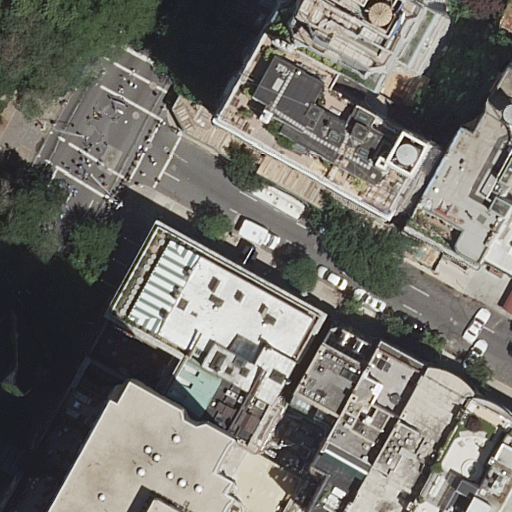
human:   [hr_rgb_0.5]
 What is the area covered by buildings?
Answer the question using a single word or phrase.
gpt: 2961m2

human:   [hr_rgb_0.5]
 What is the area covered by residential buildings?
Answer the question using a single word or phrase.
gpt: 2961m2

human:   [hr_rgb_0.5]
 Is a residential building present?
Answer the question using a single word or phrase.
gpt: yes

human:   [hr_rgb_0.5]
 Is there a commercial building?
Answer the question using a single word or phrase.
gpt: no

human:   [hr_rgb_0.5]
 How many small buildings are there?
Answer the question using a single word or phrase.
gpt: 5

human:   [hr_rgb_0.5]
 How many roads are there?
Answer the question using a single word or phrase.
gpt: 2

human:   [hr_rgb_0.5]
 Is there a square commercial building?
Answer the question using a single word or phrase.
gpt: no

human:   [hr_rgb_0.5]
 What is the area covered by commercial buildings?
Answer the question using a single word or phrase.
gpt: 0m2

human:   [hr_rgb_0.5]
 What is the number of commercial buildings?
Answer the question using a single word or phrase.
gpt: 0

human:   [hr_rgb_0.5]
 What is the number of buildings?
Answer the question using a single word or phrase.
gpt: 11

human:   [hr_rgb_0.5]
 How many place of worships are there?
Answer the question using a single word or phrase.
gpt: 1

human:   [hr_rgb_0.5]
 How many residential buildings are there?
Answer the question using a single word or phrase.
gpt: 11

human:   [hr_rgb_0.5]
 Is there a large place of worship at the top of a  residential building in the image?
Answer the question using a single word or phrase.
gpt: no

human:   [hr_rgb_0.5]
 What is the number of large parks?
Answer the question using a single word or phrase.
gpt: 1

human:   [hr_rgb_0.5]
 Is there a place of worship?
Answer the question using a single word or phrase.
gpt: yes

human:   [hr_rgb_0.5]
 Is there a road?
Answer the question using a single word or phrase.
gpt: yes

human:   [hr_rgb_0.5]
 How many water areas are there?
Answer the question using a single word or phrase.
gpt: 0

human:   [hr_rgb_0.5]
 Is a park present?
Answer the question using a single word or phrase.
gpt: yes

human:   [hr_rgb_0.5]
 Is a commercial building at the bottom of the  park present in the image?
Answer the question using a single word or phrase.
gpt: no

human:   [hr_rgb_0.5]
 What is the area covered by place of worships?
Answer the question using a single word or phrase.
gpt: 37m2

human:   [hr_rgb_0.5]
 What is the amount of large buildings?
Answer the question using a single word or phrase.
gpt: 2

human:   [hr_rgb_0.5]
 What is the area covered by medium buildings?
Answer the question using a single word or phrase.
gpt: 1098m2

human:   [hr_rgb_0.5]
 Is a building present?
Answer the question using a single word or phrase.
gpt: yes

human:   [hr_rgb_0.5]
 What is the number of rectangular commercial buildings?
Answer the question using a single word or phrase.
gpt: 0

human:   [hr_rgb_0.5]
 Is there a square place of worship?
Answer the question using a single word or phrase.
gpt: no

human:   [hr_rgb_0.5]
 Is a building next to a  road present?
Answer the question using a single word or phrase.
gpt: yes

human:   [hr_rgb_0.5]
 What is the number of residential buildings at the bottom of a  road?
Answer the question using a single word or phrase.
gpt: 6

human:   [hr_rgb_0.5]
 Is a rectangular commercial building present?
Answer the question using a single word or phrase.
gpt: no

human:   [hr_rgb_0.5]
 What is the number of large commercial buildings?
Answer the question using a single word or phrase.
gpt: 0

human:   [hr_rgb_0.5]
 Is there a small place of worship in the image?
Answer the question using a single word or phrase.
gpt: yes

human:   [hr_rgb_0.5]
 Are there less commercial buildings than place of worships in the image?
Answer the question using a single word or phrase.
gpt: yes

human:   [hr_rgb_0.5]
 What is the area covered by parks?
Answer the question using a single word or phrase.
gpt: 10625m2

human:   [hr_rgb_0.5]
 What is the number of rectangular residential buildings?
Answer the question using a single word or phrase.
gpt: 7

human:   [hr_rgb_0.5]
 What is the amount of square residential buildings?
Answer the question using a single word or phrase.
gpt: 0

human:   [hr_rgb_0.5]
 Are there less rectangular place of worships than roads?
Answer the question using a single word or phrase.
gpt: yes

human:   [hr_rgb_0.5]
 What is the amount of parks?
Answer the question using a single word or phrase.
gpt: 1

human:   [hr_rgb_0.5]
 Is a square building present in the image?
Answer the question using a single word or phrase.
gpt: no

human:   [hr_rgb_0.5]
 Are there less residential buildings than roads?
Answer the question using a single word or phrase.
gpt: no

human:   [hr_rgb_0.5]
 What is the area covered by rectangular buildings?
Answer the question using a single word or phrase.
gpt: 1239m2

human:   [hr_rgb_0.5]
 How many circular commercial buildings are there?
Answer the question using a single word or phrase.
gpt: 0

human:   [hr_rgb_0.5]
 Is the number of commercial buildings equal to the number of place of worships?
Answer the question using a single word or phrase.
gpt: no

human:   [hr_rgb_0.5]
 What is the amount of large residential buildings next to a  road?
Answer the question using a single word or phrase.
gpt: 2

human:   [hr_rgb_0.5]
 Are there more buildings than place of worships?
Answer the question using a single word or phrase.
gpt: yes

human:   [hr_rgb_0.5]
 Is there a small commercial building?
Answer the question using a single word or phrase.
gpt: no

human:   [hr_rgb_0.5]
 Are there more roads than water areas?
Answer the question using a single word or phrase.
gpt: yes

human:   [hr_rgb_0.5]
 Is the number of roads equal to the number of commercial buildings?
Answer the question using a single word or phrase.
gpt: no

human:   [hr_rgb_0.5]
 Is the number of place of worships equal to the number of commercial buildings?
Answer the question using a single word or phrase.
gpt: no

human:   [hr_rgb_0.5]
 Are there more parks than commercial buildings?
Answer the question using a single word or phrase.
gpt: yes

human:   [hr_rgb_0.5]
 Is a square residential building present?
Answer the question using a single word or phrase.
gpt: no

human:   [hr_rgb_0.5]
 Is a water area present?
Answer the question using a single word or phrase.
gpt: no

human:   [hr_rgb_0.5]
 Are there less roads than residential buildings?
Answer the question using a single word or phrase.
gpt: yes

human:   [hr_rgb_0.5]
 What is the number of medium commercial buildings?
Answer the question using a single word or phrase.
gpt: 0

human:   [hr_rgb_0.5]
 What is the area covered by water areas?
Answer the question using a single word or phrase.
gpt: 0m2

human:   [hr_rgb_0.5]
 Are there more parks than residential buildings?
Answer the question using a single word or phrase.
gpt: no

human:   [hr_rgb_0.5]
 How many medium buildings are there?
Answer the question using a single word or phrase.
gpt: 4

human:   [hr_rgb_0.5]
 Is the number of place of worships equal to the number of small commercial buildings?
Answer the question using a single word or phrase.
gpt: no

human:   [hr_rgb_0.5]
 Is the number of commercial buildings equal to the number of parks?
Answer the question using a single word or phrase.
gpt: no

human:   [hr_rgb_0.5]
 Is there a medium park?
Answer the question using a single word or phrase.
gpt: no

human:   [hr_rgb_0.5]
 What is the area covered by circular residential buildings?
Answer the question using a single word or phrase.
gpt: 0m2

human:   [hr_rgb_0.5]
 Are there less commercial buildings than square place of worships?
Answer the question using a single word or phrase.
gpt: no

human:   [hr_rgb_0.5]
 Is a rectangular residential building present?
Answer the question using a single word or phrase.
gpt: yes

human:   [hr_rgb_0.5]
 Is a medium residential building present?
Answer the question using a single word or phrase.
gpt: yes

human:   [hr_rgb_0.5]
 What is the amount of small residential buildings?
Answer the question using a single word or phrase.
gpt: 5

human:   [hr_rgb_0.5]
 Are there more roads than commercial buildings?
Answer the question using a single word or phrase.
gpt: yes